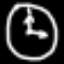
Label: clock